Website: lowes
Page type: payment
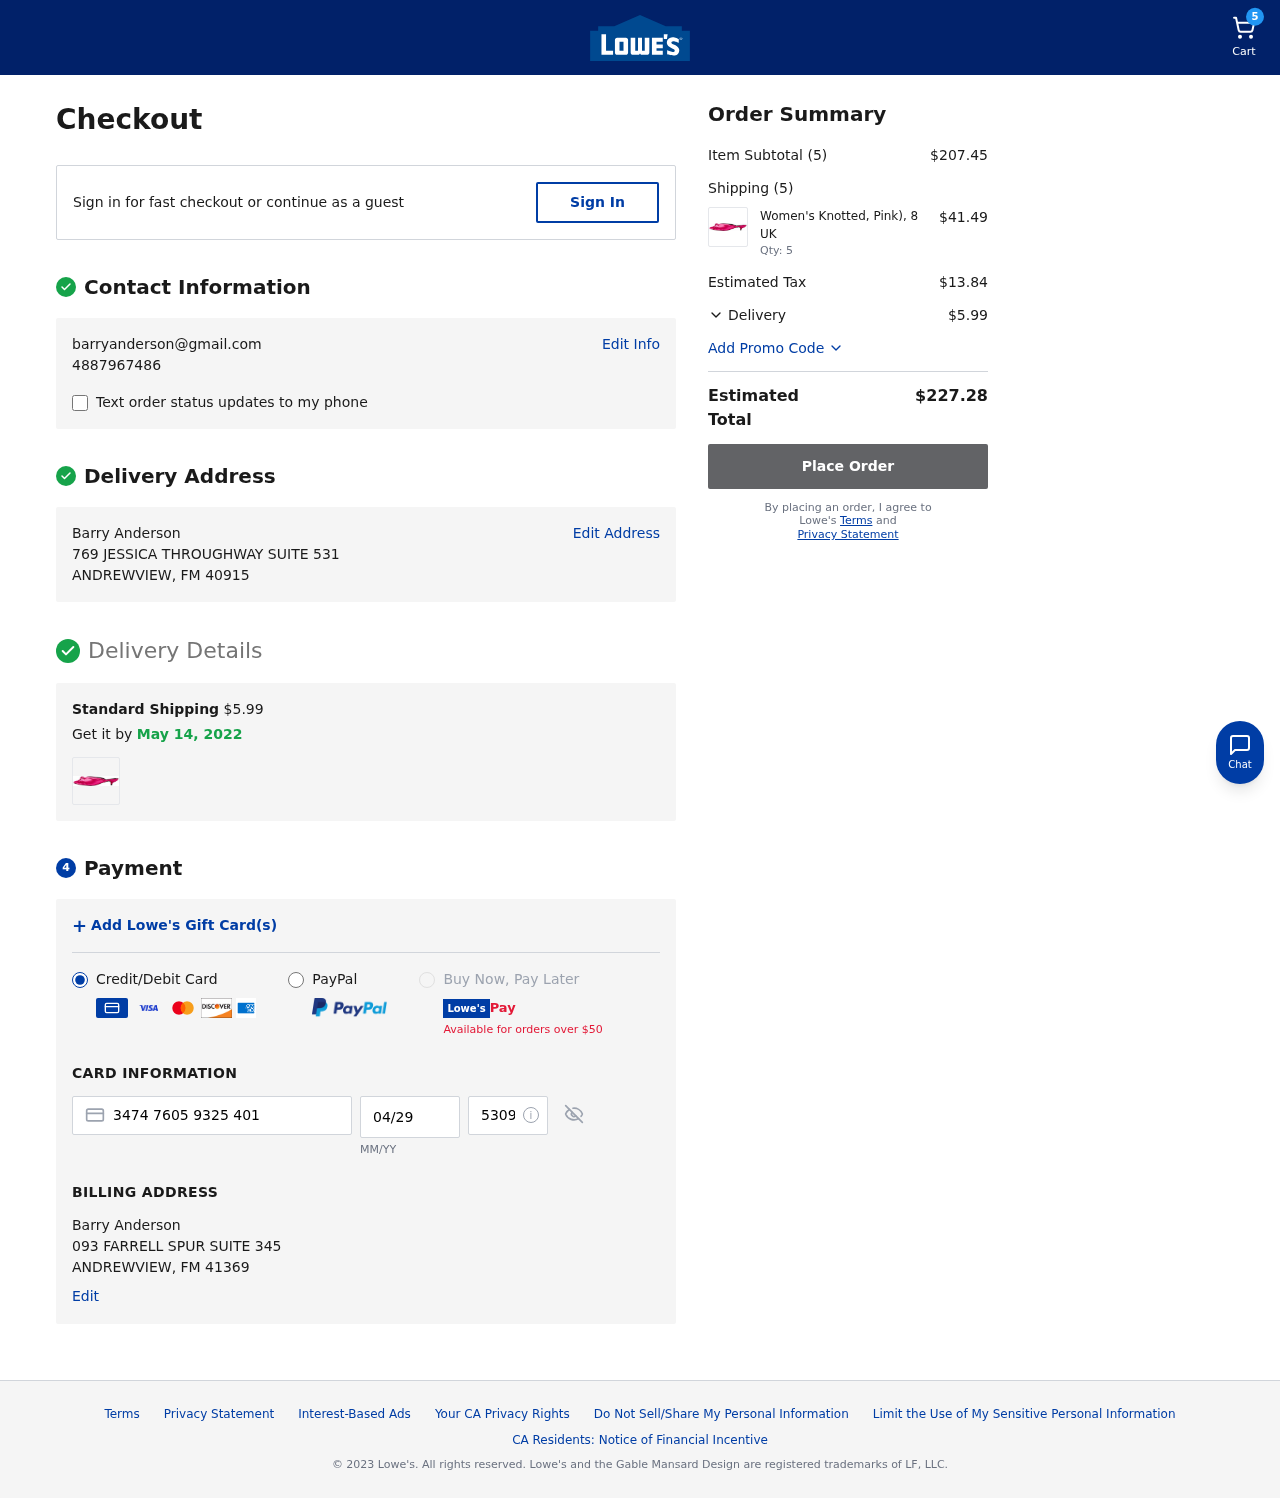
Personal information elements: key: PII_CARD_CVV
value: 5309
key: PII_CARD_EXPIRY
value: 04/29
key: PII_CARD_NUMBER
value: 3474 7605 9325 401
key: PII_CITY_STATE_ZIP2
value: ANDREWVIEW, FM 41369
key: PII_EMAIL
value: barryanderson@gmail.com
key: PII_FULLNAME
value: Barry Anderson
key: PII_FULLNAME2
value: Barry Anderson
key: PII_PHONE
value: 4887967486
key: PII_STREET
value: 769 JESSICA THROUGHWAY SUITE 531
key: PII_STREET2
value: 093 FARRELL SPUR SUITE 345
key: PII_CITY_STATE_ZIP
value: ANDREWVIEW, FM 40915
Product elements: key: PRODUCT1_NAME
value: Women's Knotted, Pink), 8 UK
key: PRODUCT1_PRICE
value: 41.49
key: PRODUCT1_QUANTITY
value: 5
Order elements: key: ORDER_NUM_ITEMS
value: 5
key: ORDER_SHIPPING_COST
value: $5.99
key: ORDER_DELIVERY_DATE
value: May 14, 2022
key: ORDER_SUBTOTAL
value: $207.45
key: ORDER_NUM_ITEMS2
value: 5
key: ORDER_TAX
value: $13.84
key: ORDER_SHIPPING_COST2
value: $5.99
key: ORDER_TOTAL
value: $227.28